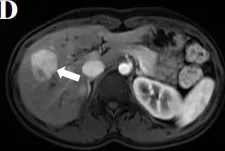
MRI plain scan, DWI, and enhanced image of the hepatic PEComa are presented. During the arterial phase, a significant enhancement was observed, with a considerably higher degree of enhancement compared to the adjacent normal liver parenchyma (D).
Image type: radiology (mri)